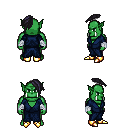
a pixel art fantasy rpg character, male body template, orc, green skin, blue robe, gold greaves, raven long mohawk hairstyle, white cloth bandages, gold boots, four views (front, back, left, right), 2x2 character sprite sheet, small pixel art, hard edges, no anti-aliasing